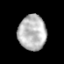
Tissue: prostate
Cell type: T cells
Senescence score: 0.3362
Nuclear area (px): 960
Mean DAPI intensity: 184.239